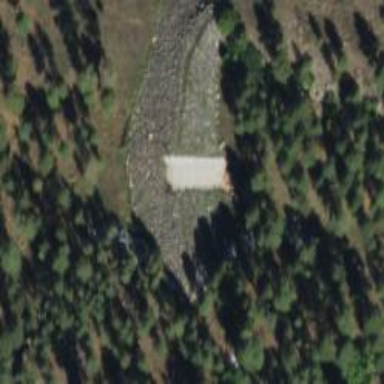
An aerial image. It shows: Culvert tunnel.